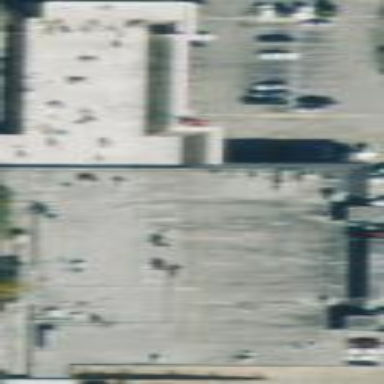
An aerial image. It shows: Retail building.